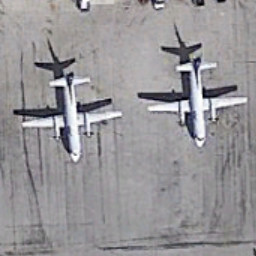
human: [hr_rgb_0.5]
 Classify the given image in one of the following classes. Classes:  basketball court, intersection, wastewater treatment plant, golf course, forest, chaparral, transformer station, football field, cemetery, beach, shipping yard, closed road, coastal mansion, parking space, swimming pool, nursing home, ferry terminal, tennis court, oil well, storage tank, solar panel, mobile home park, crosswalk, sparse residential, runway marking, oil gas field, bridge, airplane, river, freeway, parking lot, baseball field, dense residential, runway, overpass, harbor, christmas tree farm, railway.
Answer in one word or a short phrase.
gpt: airplane